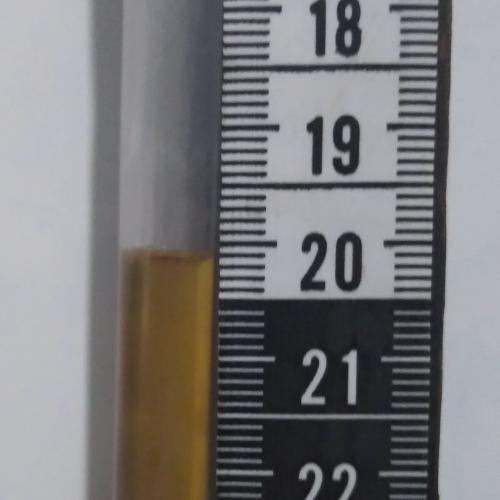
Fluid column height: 20.1 cm